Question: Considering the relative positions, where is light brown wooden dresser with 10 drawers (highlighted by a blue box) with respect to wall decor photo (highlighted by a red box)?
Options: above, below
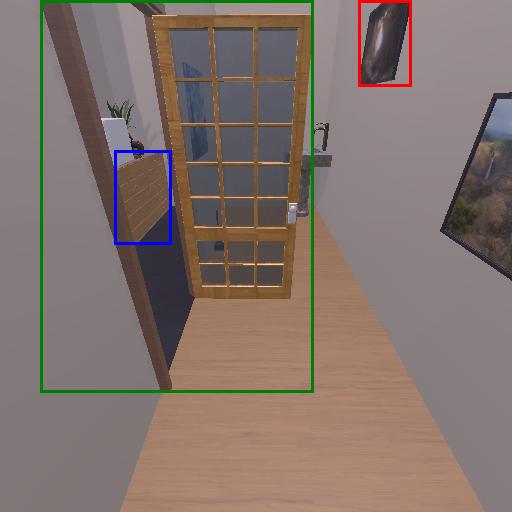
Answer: above